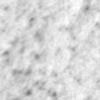
Label: no_change